Field crop: tomato
Growth stage: 1
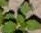
Species: solanum